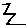
Label: zigzag